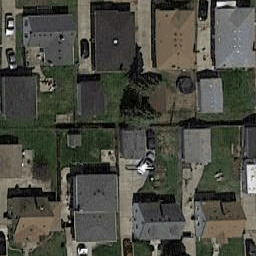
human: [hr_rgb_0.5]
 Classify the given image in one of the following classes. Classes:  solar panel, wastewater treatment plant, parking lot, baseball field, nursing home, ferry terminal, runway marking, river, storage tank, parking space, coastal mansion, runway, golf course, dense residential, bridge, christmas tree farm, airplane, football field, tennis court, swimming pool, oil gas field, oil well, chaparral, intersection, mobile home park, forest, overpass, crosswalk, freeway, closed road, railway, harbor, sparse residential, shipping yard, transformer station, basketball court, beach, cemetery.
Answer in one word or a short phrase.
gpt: dense residential